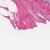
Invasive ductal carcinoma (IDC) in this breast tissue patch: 0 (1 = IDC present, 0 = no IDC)